Question: I am working on a simple texteditor that saves and loads text files through an Node/ExpressJS server. Loading is fine, but saving doesn't work yet due to me not being able to transmit the data to the server-app correctly.

I send the data via XMLHttpRequest to the server in a POST request, which works fine according to the network-profiler in dev-tools, the 'handler_save' function is called, but no parameters are received.
'''
express = require('express')();
function init_save_load(){
var bodyParser = require('body-parser');
express.use(bodyParser.urlencoded({ extended: true }));
express.use('/save', handler_save );
express.use('/load', handler_load );
}
...
function handler_save(req, res){
console.log(req.body); // "{name:post.txt,data:testing}"
}
'''
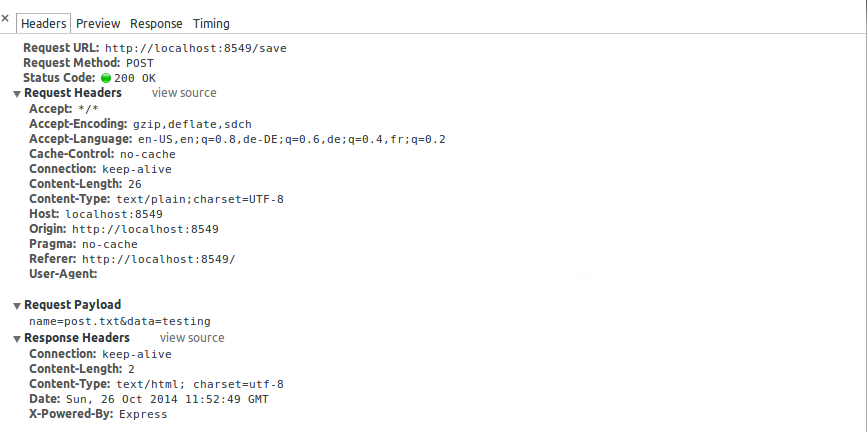
Answer: make sure you are parsing the request body so it can work
'''
var bodyParser = require('body-parser');
app.use(bodyParser());
'''
bodyParser is a part of "Connect", a set of middlewares for node.js. Here's the real docs and source from Connect: <URL>
finally console log the req.body and see what is in there
'''
console.log(req.body)
'''